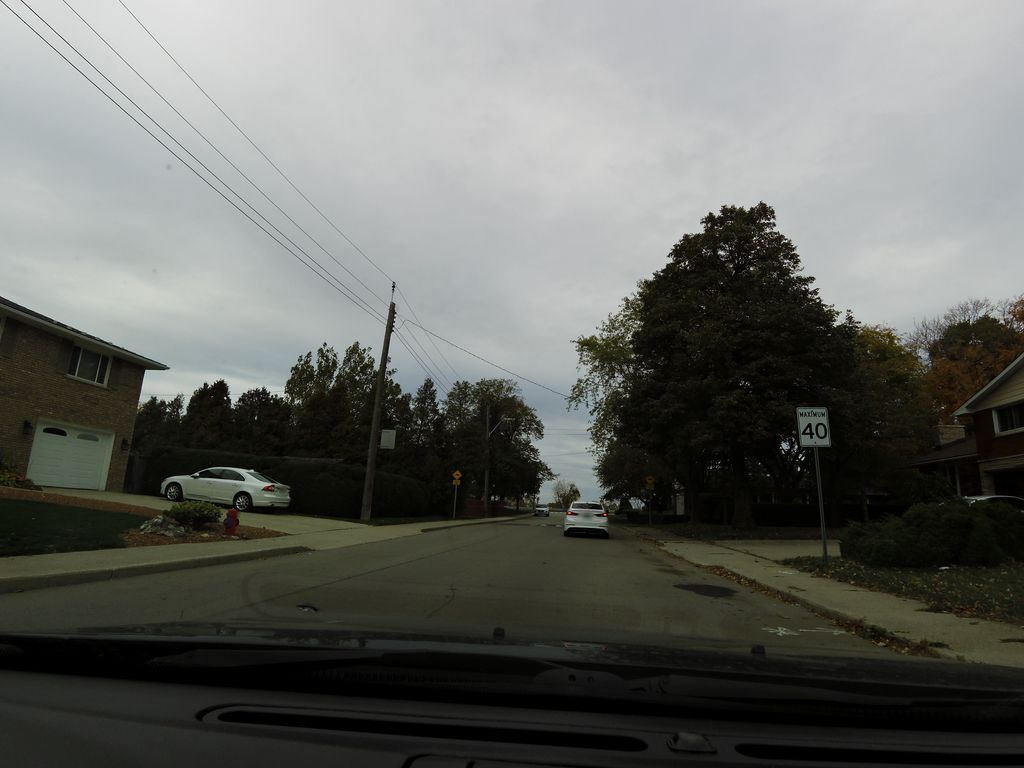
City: hamilton